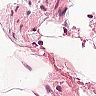
Metastatic tissue present: no